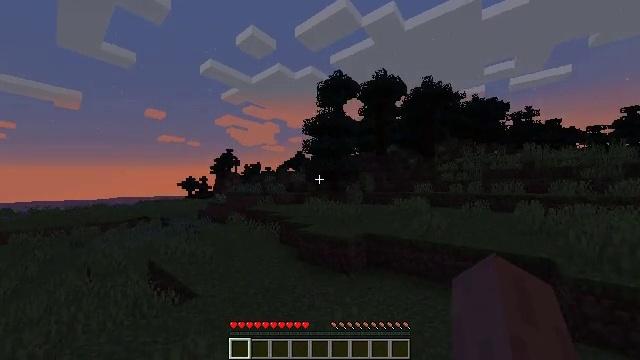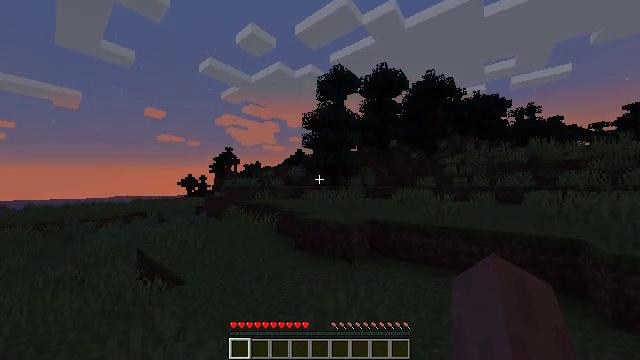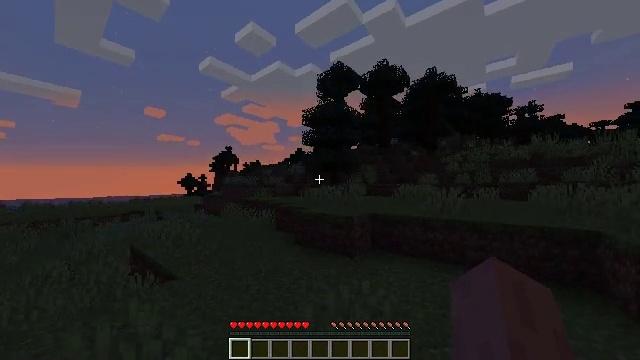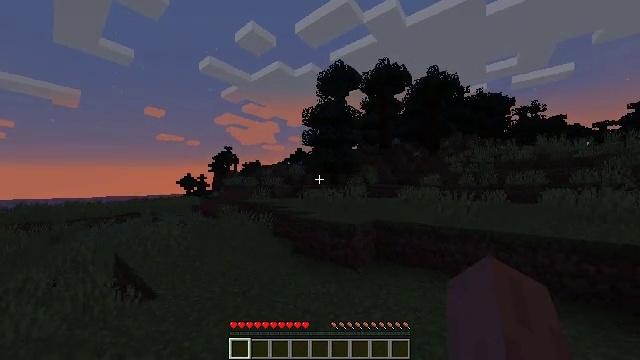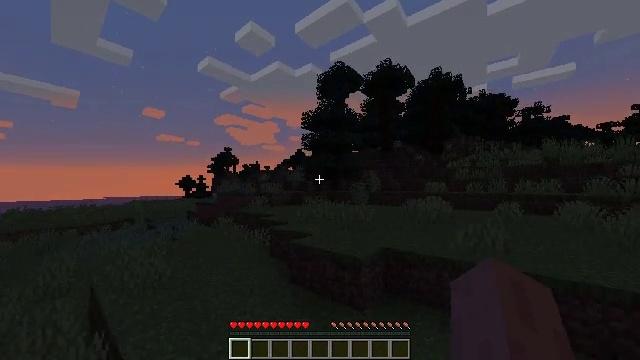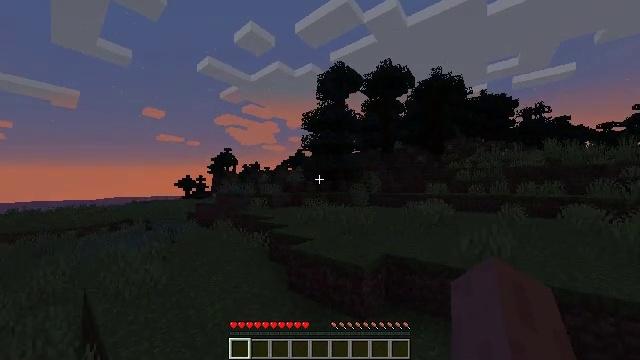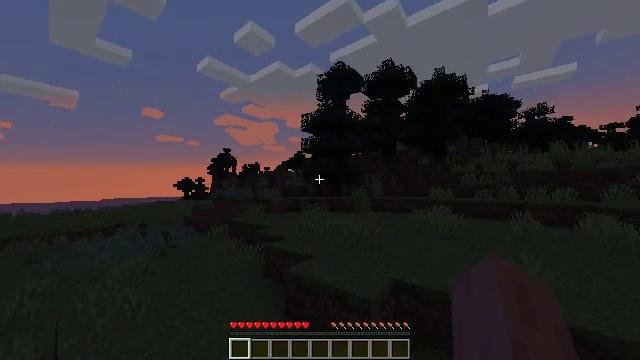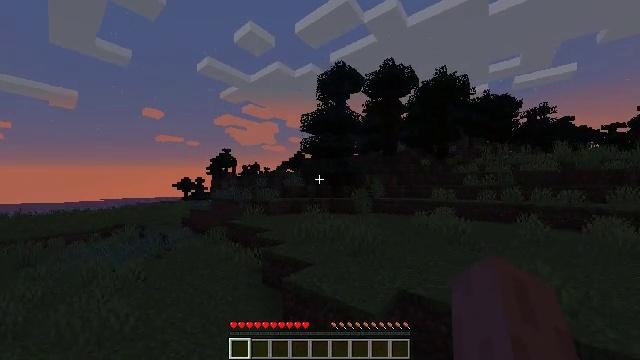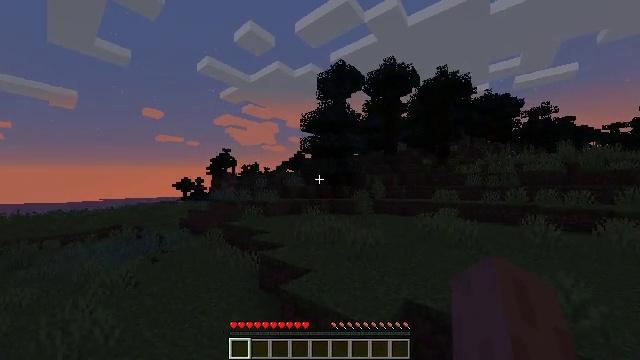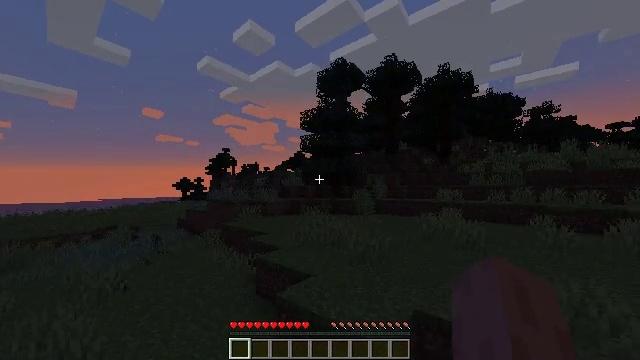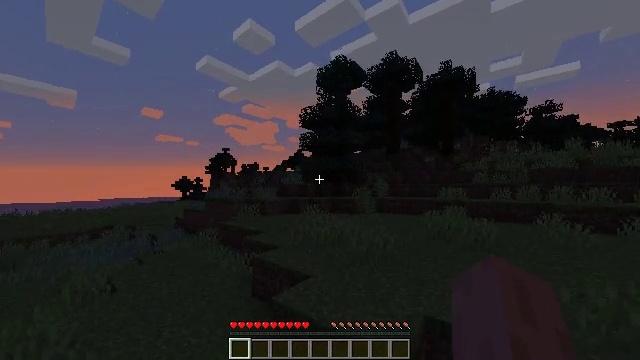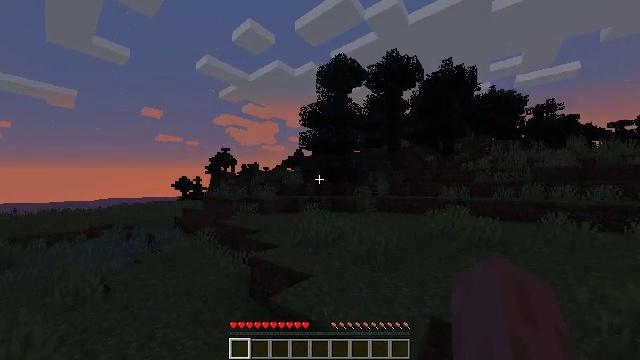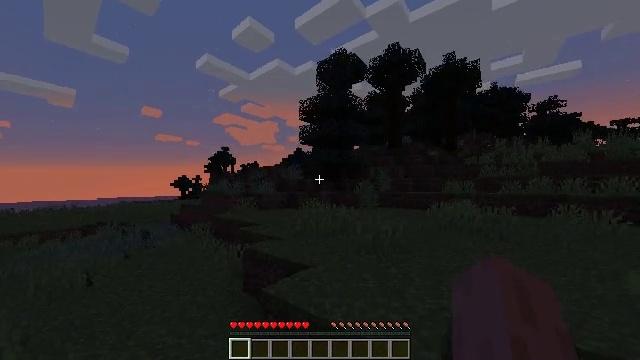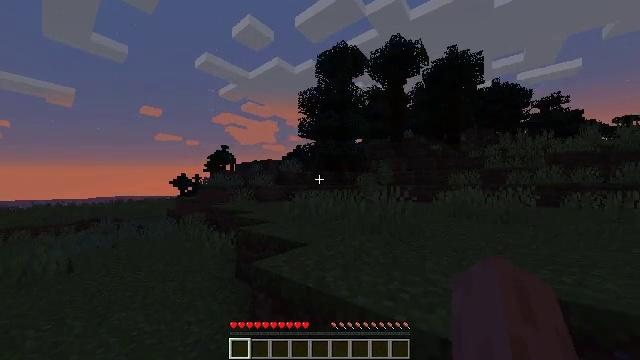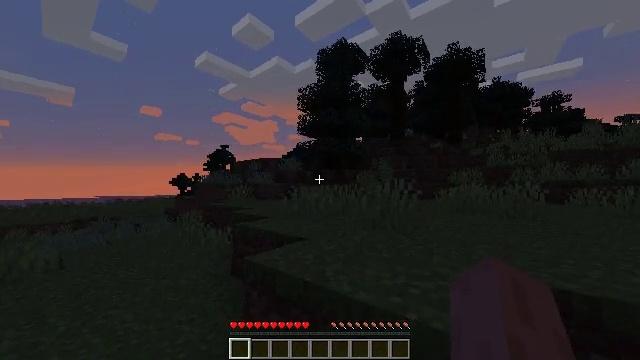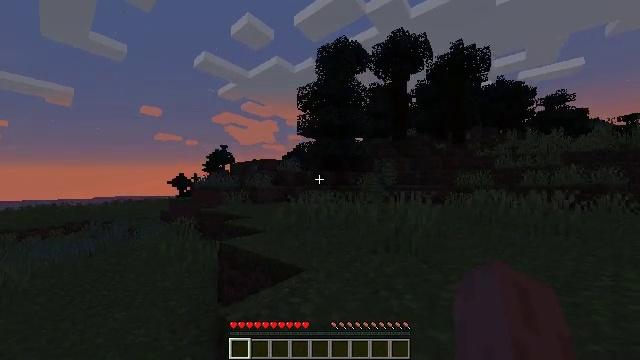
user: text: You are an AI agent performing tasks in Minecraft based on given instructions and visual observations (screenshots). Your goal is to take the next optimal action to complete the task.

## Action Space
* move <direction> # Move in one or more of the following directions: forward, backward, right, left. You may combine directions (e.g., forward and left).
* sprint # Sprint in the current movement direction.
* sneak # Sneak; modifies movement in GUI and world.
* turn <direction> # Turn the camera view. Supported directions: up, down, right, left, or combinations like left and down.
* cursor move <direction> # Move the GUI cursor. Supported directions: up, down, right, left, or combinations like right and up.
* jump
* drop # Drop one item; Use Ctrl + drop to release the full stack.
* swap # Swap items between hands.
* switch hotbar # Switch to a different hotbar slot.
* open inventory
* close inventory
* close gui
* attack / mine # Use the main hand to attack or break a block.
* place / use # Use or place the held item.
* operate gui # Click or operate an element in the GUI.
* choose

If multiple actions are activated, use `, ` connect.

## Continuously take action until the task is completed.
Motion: motion action
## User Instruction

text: Drop an emerald.
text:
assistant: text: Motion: move forward, sprint, jump
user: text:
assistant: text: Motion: move forward, sprint, jump
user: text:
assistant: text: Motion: move forward, sprint, jump
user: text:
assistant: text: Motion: move forward, sprint, jump
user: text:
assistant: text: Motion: move forward, sprint, jump
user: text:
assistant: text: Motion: move forward, sprint, jump
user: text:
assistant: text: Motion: move forward, sprint, jump
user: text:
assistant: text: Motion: move forward, sprint, jump
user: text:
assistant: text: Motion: move forward, sprint, jump
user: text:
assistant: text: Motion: move forward, sprint, jump
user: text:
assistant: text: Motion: move forward, sprint, jump
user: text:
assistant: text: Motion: move forward, sprint, jump
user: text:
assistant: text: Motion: move forward, sprint, jump
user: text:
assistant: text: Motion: move forward, sprint, jump
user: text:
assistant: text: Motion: move forward, sprint, jump
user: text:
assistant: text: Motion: move forward, sprint, jump
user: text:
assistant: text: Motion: move forward, sprint, jump
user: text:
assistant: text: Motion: move forward, sprint, jump
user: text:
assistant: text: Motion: move forward, sprint, jump
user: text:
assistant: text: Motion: move forward, sprint, jump
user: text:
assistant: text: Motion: move forward, sprint, jump
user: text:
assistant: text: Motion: move forward, sprint, jump
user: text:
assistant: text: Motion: move forward, sprint, jump
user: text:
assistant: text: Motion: move forward, sprint, jump
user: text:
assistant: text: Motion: move forward, sprint, jump
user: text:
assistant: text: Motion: move forward, sprint, jump
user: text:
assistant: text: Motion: move forward, sprint, jump
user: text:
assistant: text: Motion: move forward, sprint, jump
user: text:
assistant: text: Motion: move forward, sprint, jump
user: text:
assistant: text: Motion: move forward, sprint, jump